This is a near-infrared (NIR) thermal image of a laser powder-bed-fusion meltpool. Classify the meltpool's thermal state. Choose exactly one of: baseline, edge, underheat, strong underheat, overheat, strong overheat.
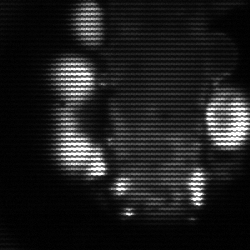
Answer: strong underheat